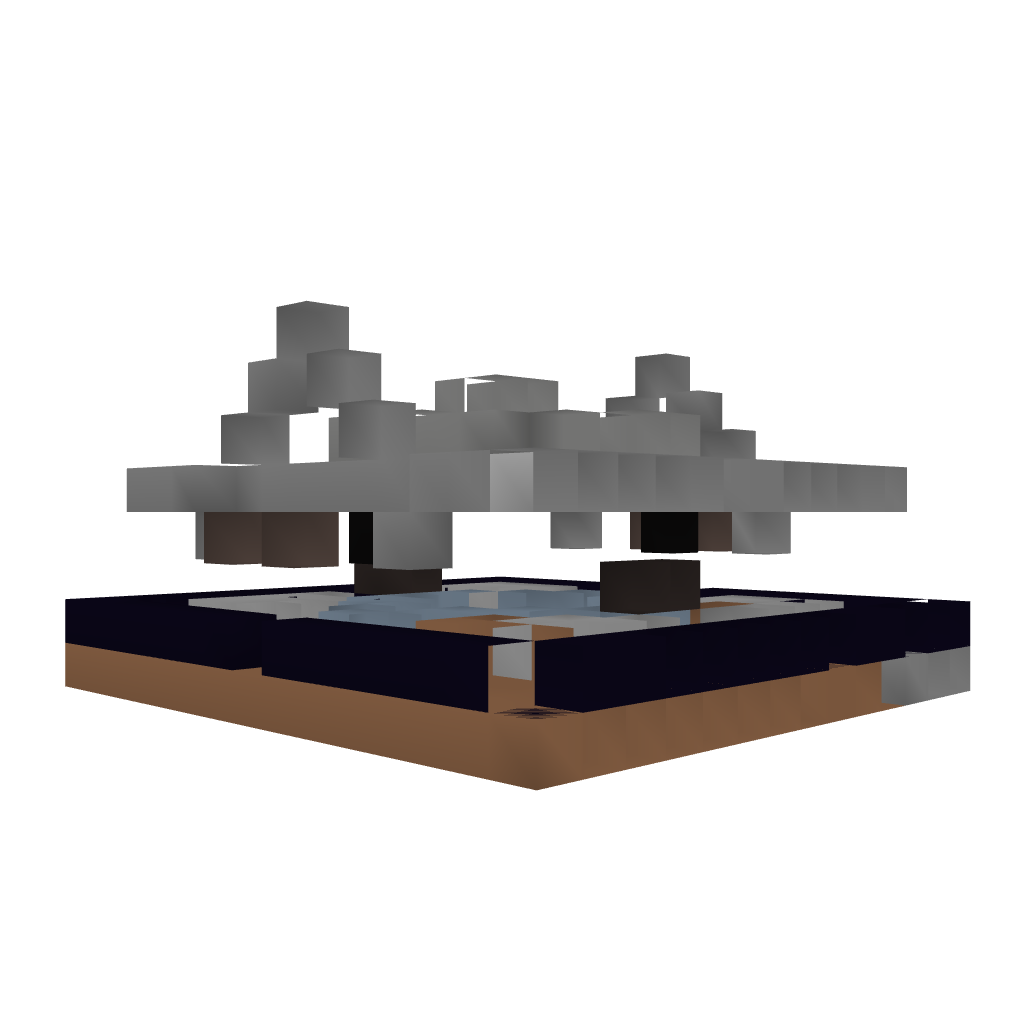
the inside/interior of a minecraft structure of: small-medieval-peasant-house